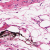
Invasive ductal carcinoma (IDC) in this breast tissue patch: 0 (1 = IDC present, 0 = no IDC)